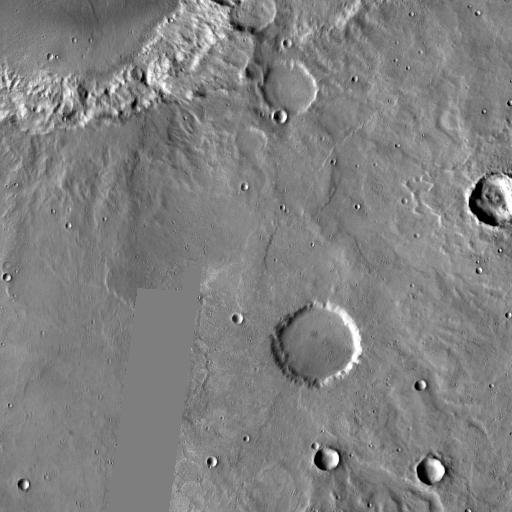
Crater classes present: Background, Other, Layered, Buried, Secondary